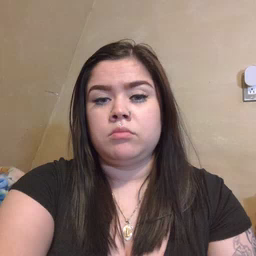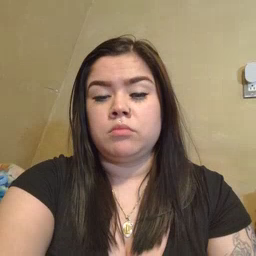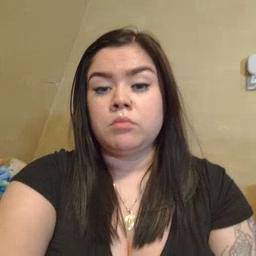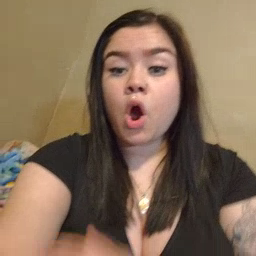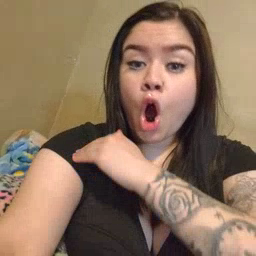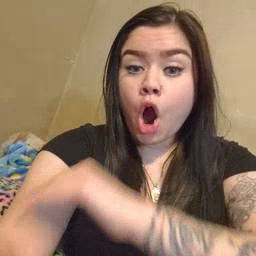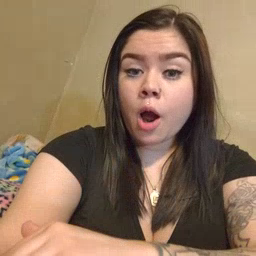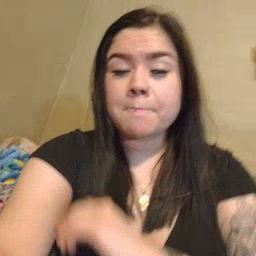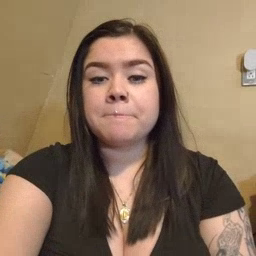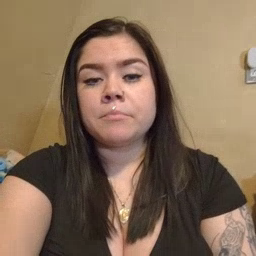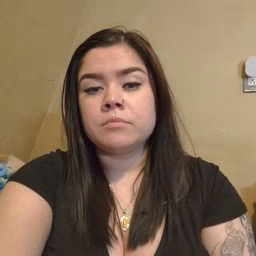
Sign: arm